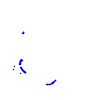
Particle: kaon